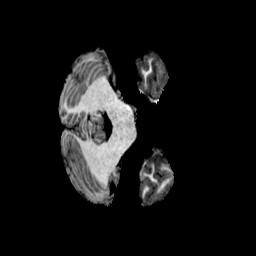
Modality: T1w
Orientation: axial
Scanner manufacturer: ge
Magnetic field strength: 3 T
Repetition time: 0.00766 s
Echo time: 0.003476 s